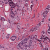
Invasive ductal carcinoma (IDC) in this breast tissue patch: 1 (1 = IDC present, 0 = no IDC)